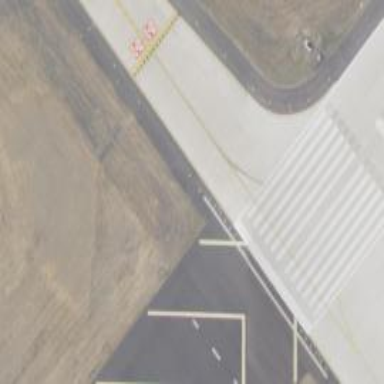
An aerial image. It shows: Image of taxiway at airport.